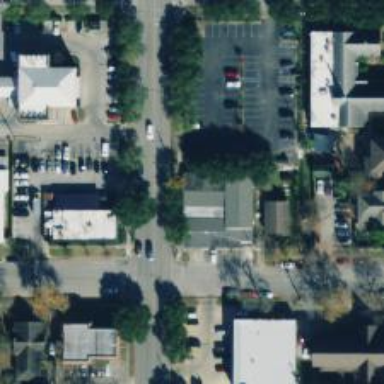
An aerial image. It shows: Alleyway designated as service road.